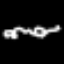
Label: squiggle